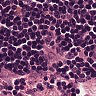
Metastatic tissue present: no